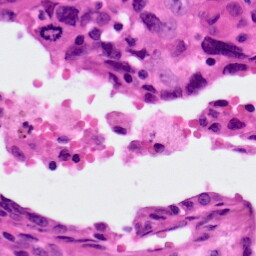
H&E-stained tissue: Lung